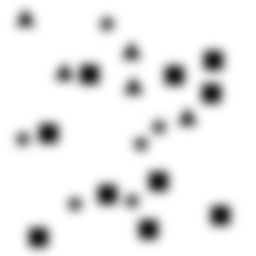
Squares: 10
Triangles: 5
Stars: 6
Total shapes: 21